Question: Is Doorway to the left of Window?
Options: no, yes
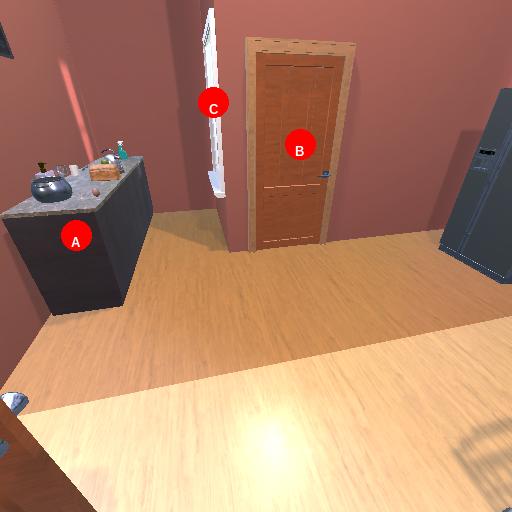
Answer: no